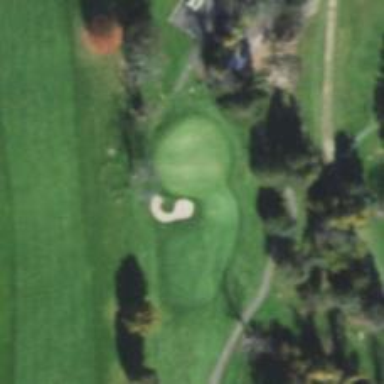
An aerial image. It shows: Golf hole.